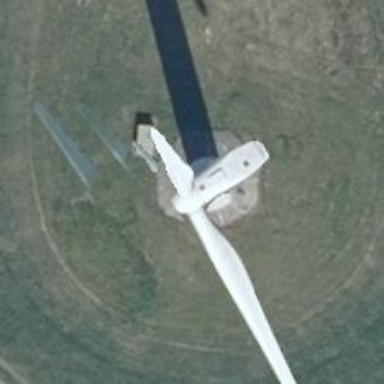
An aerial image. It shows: Wind generator using wind turbines of horizontal axis.